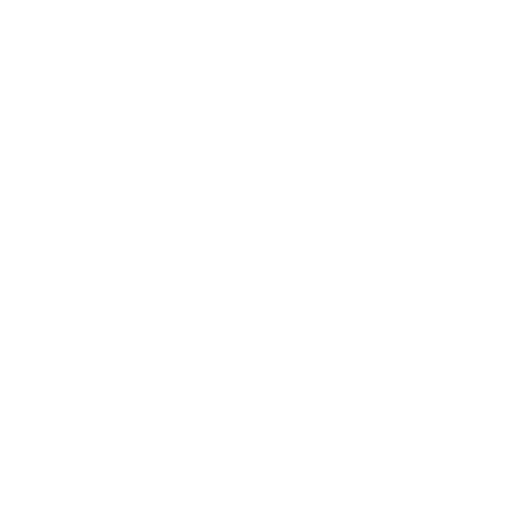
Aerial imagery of valley in Nevada named Ralston Valley containing shrub and barren land